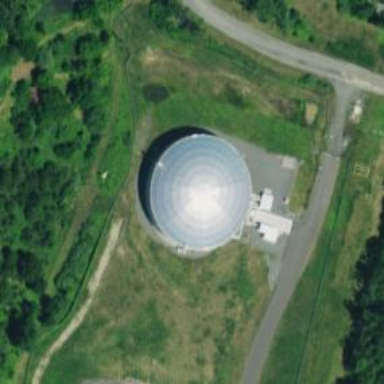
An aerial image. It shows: Storage tank used for water storage.